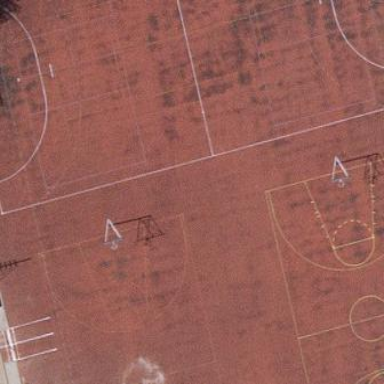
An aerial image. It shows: Multi-sport pitch with tartan surface.